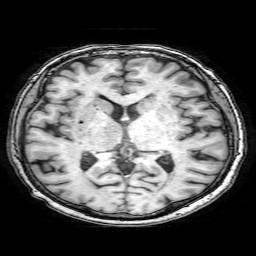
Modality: T1w
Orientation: coronal
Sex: female
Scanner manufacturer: philips
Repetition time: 0.008255 s
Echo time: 0.00378 s